Field crop: tomato
Growth stage: 1
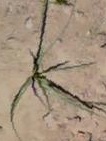
Species: cyperus